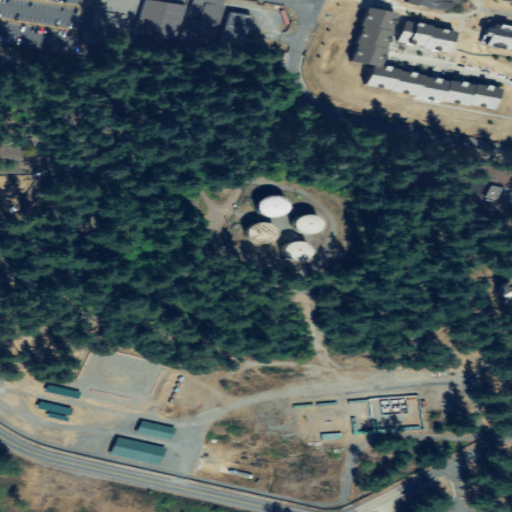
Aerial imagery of mountain in Washington named Noble Hill containing evergreen forest, low intensity development, medium intensity development, high intensity development, open development, open water, pasture, and grassland